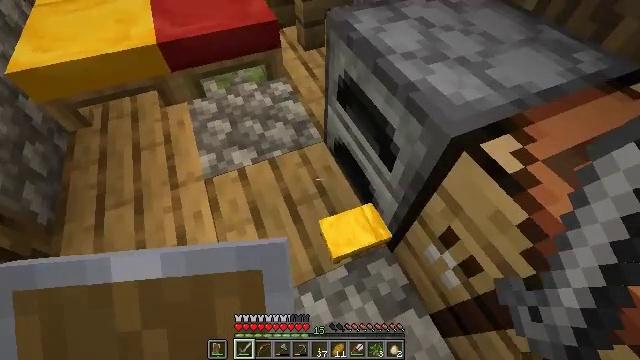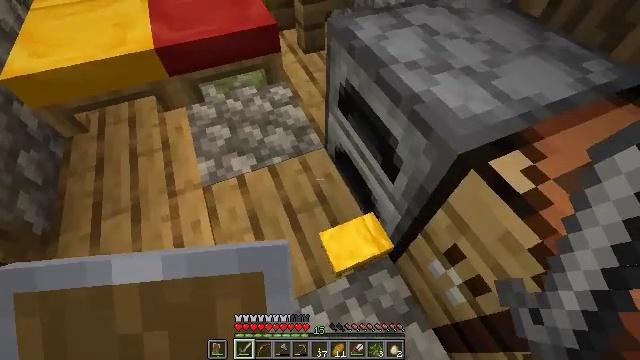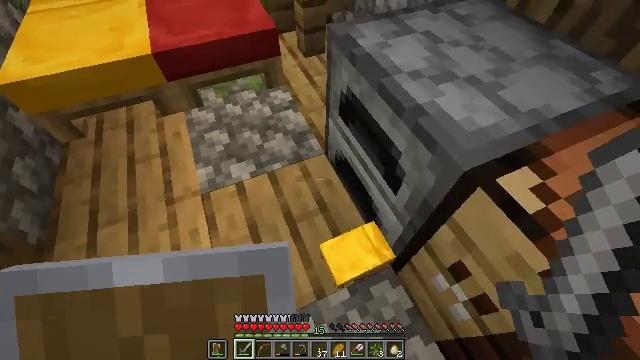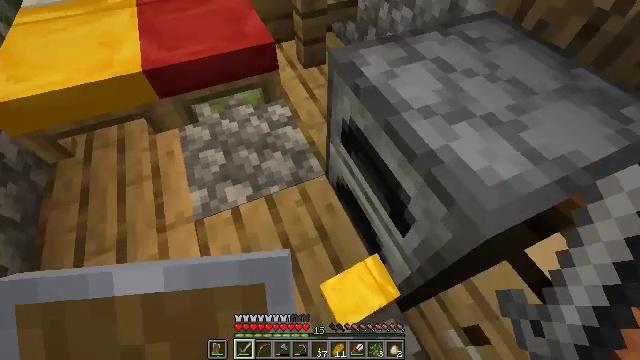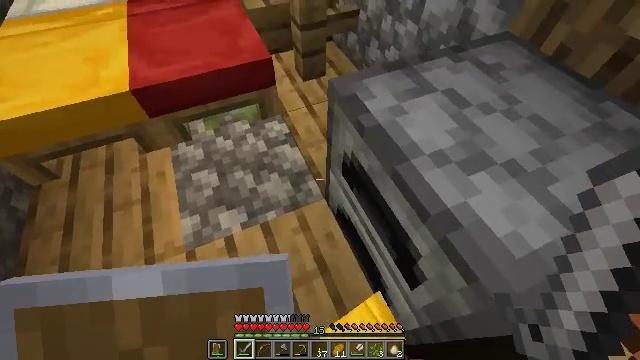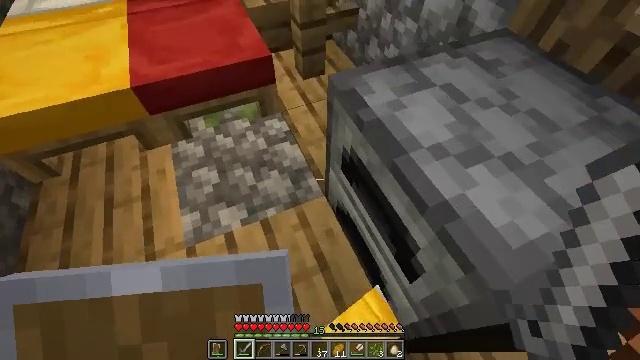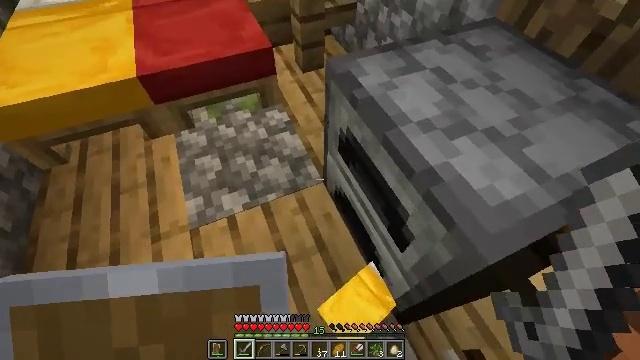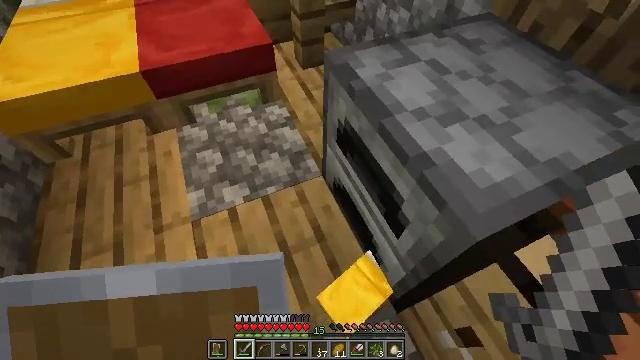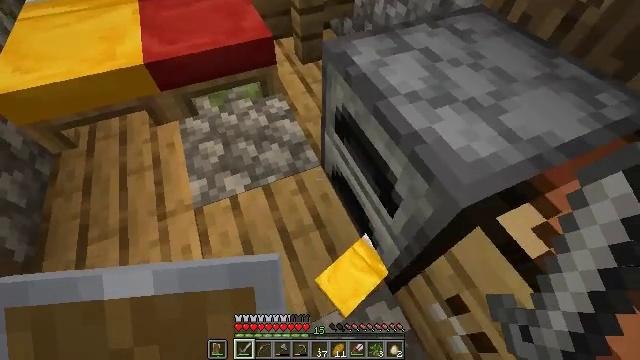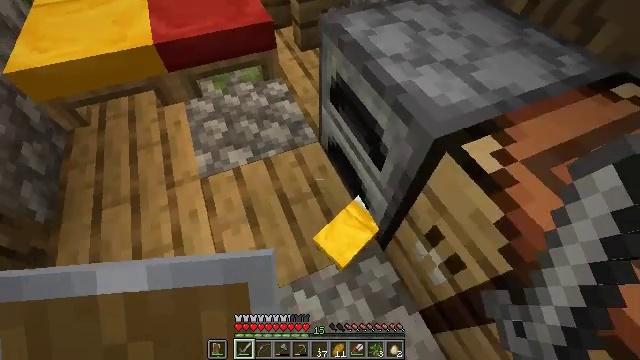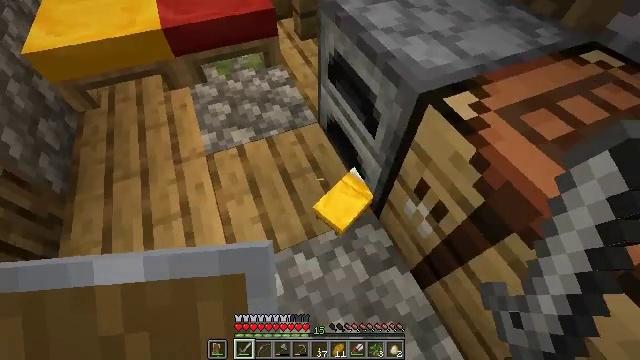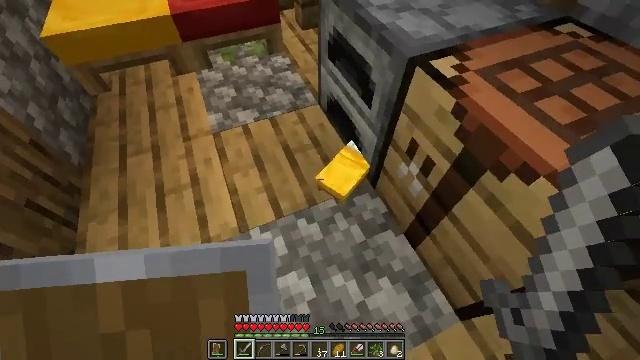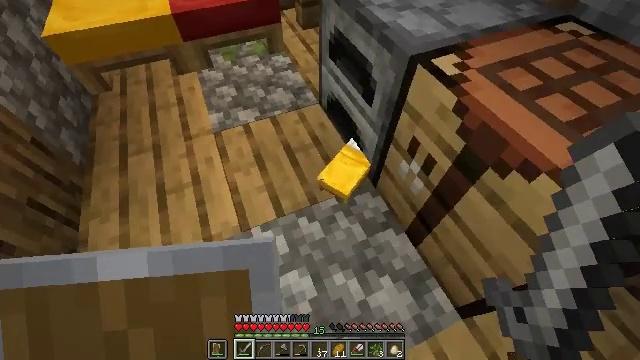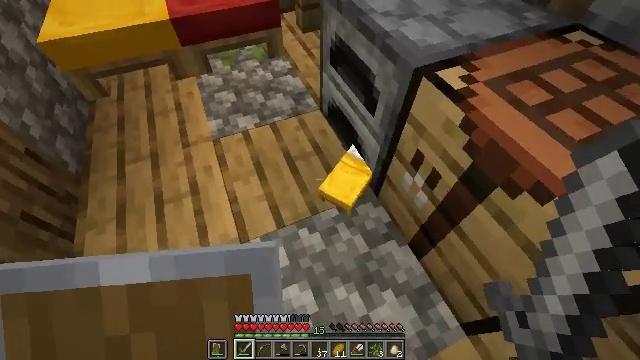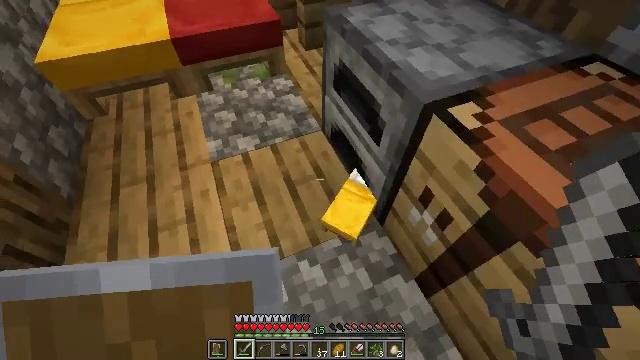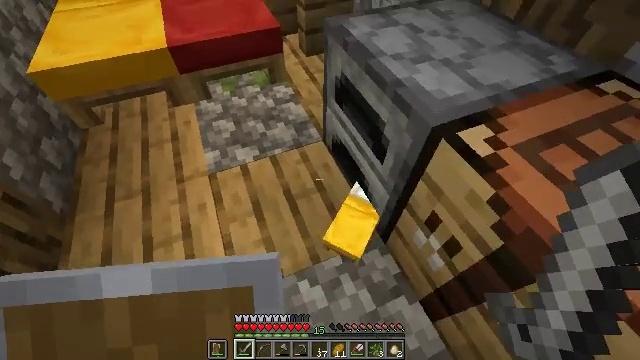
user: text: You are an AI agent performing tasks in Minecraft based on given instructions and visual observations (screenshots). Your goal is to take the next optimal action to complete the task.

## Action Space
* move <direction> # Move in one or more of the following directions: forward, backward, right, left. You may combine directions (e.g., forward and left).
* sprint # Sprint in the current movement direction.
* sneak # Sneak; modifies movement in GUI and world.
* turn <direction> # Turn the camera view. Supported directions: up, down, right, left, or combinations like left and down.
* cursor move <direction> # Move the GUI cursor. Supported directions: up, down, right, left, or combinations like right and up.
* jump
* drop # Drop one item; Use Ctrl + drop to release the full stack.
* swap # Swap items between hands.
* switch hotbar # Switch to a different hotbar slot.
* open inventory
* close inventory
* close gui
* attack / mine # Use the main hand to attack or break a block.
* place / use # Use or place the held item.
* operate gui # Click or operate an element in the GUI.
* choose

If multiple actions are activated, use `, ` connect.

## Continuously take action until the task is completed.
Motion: motion action
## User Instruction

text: Open the crafting table and make a yellow bed.
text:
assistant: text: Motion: move forward
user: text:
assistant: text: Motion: move forward
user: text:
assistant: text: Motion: move forward
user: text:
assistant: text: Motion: no_op
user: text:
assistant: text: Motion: move back
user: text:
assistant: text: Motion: move back
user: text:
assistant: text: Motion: move back
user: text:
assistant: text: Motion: move back
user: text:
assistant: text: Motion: move back
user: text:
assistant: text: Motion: move back
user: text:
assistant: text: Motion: no_op
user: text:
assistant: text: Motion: move forward
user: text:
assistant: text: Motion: move forward
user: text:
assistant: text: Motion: move forward, turn up
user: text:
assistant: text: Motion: move forward
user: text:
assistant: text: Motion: move forward
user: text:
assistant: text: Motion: move forward
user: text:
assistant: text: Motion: no_op
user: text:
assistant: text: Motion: turn right and down
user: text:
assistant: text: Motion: turn right
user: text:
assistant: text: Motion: move back, turn right
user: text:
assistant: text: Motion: move back, turn right and up
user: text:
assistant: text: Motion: move back, turn right
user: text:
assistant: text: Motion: move back, turn right
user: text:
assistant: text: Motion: move back
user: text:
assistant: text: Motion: no_op
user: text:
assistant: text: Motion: no_op
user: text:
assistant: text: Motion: no_op
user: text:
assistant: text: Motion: move forward
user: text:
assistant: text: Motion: move forward